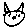
Label: cat